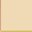
Piece: xx